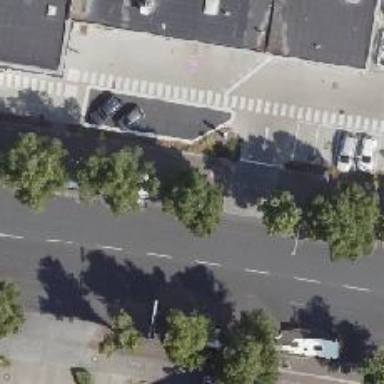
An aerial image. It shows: Deciduous broadleaved tree. There is parking obstacle present.